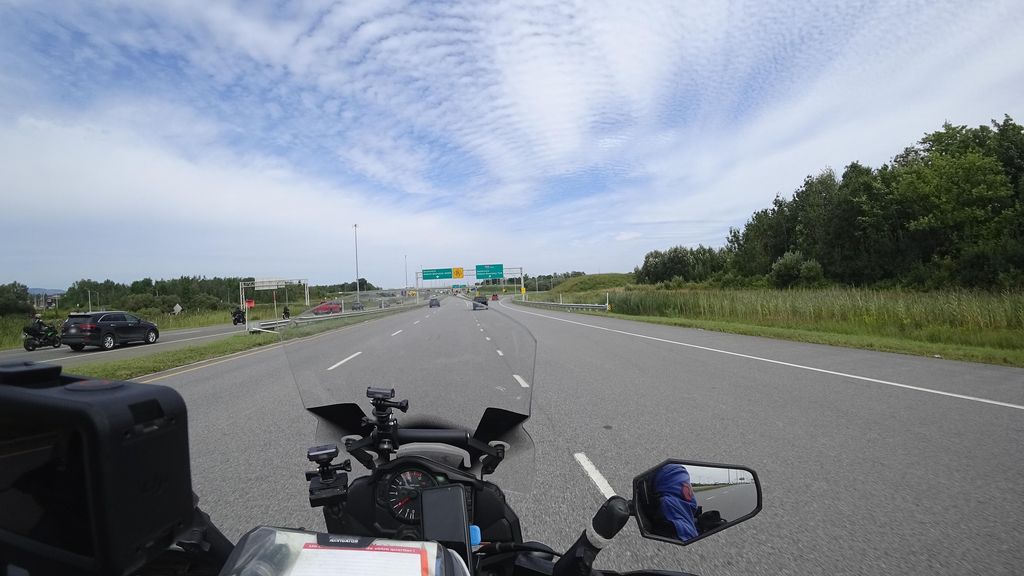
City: quebec_city